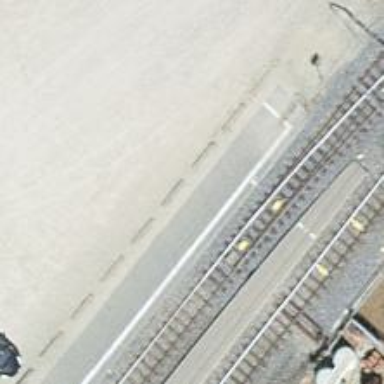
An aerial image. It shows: Railway switch.